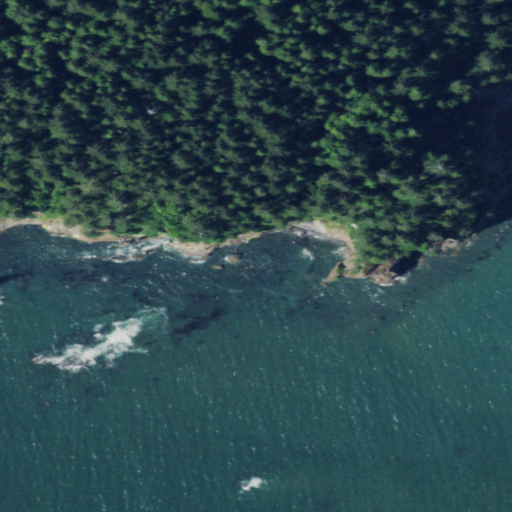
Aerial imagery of cape in Washington named Taylor Point containing evergreen forest, open water, and barren land